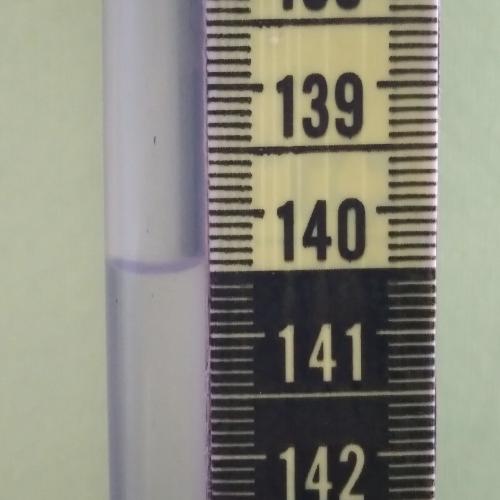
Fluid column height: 140.5 cm